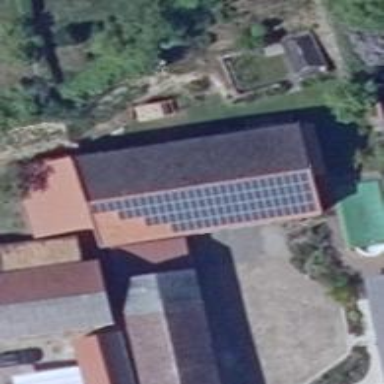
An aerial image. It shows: Solar photovoltaic panel generator producing electricity as small installation.